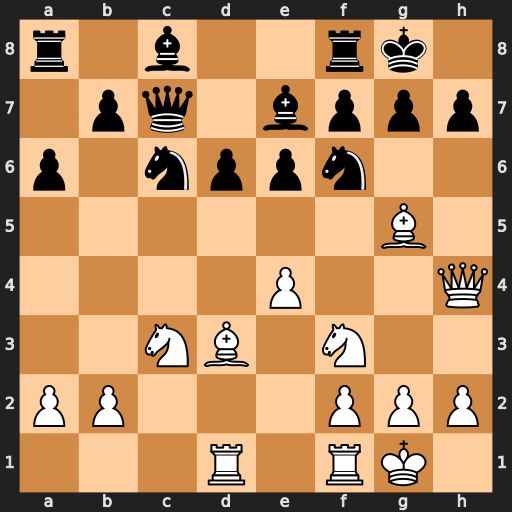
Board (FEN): r1b2rk1/1pq1bppp/p1nppn2/6B1/4P2Q/2NB1N2/PP3PPP/3R1RK1
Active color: w
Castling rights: -
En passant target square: -
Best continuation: e5 dxe5 Bxf6